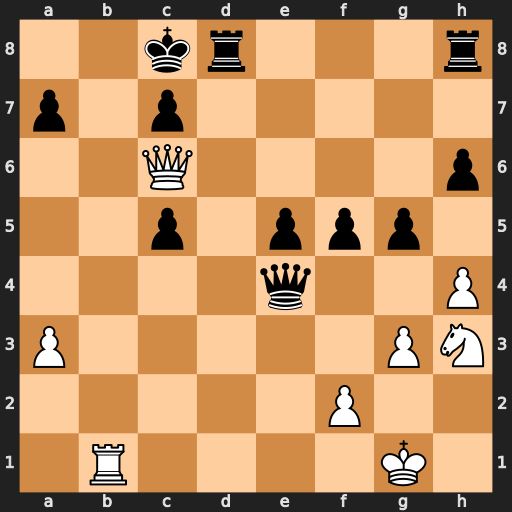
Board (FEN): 2kr3r/p1p5/2Q4p/2p1ppp1/4q2P/P5PN/5P2/1R4K1
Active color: w
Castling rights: -
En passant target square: -
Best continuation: Qe6+ Rd7 Qa6+ Kd8 Qf6+